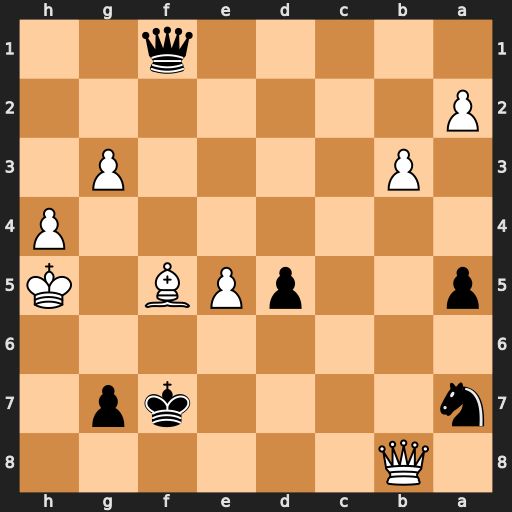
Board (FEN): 1Q6/n4kp1/8/p2pPB1K/7P/1P4P1/P7/5q2
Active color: b
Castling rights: -
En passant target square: -
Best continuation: Qxf5#